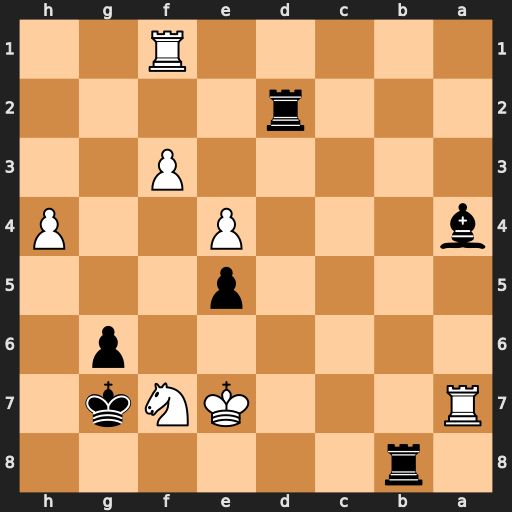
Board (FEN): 1r6/R3KNk1/6p1/4p3/b3P2P/5P2/3r4/5R2
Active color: b
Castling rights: -
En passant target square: -
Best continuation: Re8#